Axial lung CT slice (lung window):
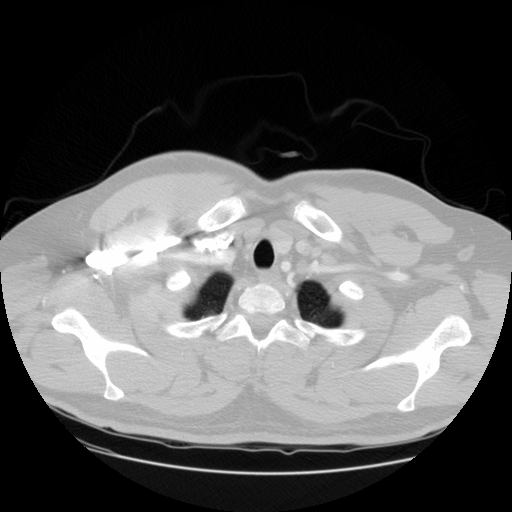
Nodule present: no